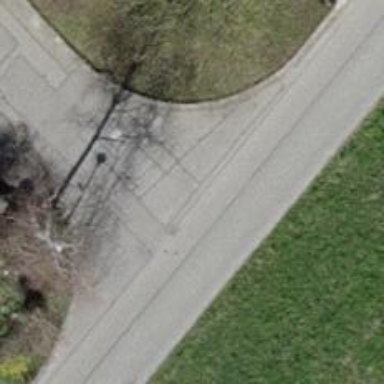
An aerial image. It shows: Residential road with asphalt surface and no sidewalk.